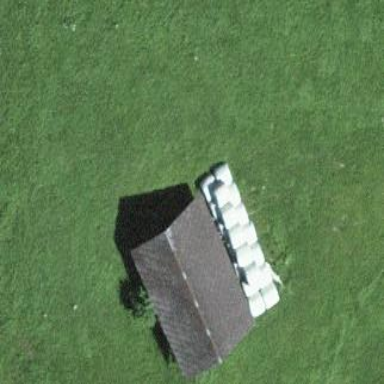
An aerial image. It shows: Barn.